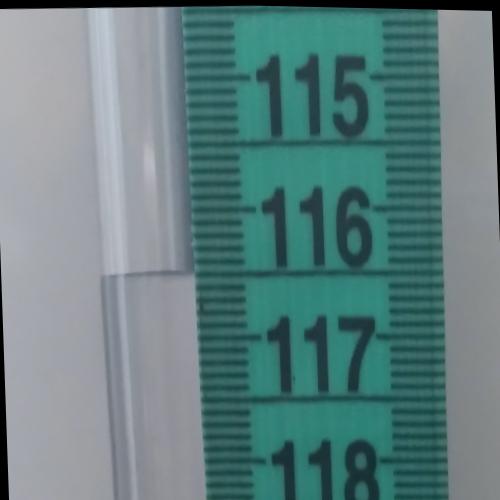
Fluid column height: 116.5 cm